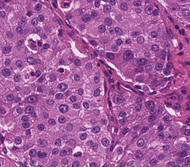
Tumor epithelial tissue: yes
Tumor-associated stroma tissue: yes
Normal tissue: no